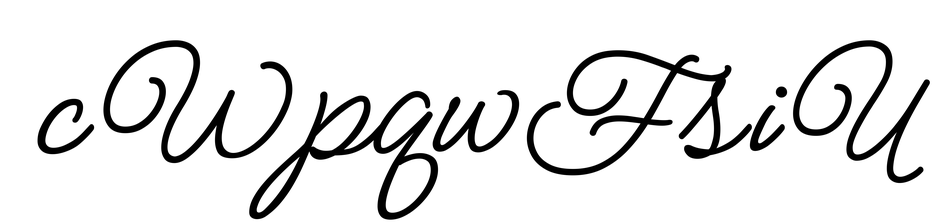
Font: MeowScript-Regular